Question: If you create a custom <URL> in SmartGWT, is it possible to remove a field filter instead of hiding it entirely from the grid columns?
As seen here:

The field exists, but is in the above image.
I want to hide the field at the start, but still have it visible in the context menu. If you use 'setHidden(true)' the field disappears from the menu above.
Example code:
'''
public class MyDataSource extends DataSource {
public MyDataSource() {
DataSourceField countryField = new DataSourceIntegerField("country", "Country code");
// TODO Find a method that disables the filter, aka hides but not removes the field from the grid.
countryField.setHidden(true); // Completely hides/removes the field, not desireable.
countryField.setCanFilter(true); // Doesn't seem to change anything.
addField(countryField);
// Other fields...
}
}
'''
How would this be achieved in a ListGrid with the above DataSource?
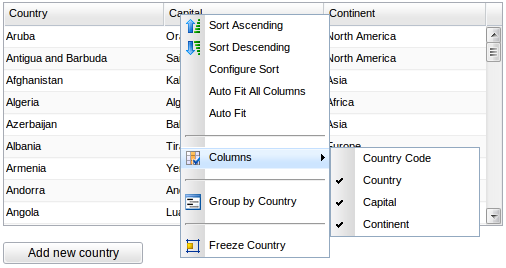
Answer: I'm not sure if I fully understood the question.
Are you looking for a way to the "Country code" option from the context menu? You can do that by declaring
<URL> to the corresponding ListGridField.
'''
ListGridField countryCode = new ListGridField("countryCode");
countryCode.setHidden(true);
countryCode.setCanHide(false); // won't be shown in the context menu
'''
Or, are you trying to disable ?
If so, does the user have to have the option to see the country code column in some cases?
If not, you can just leave the 'MyDataSource' as it is and define only those 'ListGridFields' that you want the user to see.
'''
ListGrid grid = new ListGrid();
ListGridField country = new ListGridField("country");
ListGridField capital = new ListGridField("capital");
ListGridField continent = new ListGridField("continent");
// no countryCode here
grid.setFields(country, capital, continent);
'''
The underlying country code attribute is still available in the code, eg. via 'record.getAttribute("countryCode");', it's just not shown in the ListGrid.
Alternatively, you can define the filtering on grid level with <URL>.
'''
ListGridField countryCode = new ListGridField("countryCode ");
countryCode.setCanFilter(false);
'''
So, don't set the hidden attribute in the datasource, but instead directly to the 'ListGridField'.
DataSource
'''
public class MyDataSource extends DataSource {
public MyDataSource() {
DataSourceField countryCode = new DataSourceStringField("countryCode", "Country code");
DataSourceField country = new DataSourceStringField("country", "Country");
DataSourceField capital = new DataSourceStringField("capital", "Capital");
DataSourceField continent = new DataSourceStringField("continent", "Continent");
setFields(countryCode, country, capital, continent);
}
}
'''
ListGrid
'''
ListGrid grid = new ListGrid();
ListGridField countryCode = new ListGridField("countryCode");
countryCode.setHidden(true);
countryCode.setCanHide(true); // I don't think this is even necessary.
ListGridField country = new ListGridField("country");
ListGridField capital = new ListGridField("capital");
ListGridField continent = new ListGridField("continent");
grid.setFields(countryCode, country, capital, continent);
'''
That should do the trick.